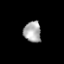
Tissue: lung
Cell type: Epithelial cells
Senescence score: 0.1701
Nuclear area (px): 357
Mean DAPI intensity: 169.328